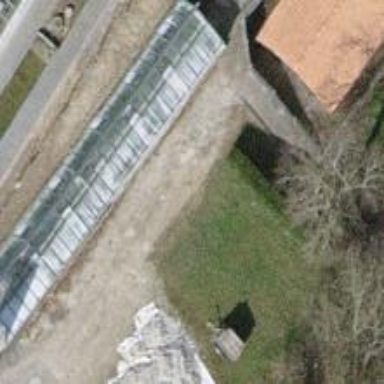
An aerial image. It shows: Greenhouse.